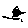
Label: cat